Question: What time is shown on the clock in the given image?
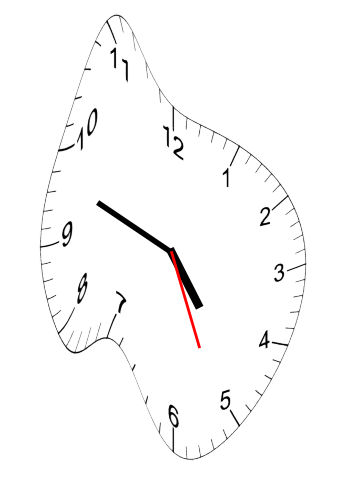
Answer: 04:48:26